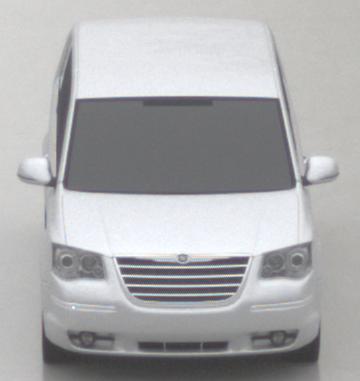
Make: Chrysler
Model: Grand Voyager 3.8
Detailed model: Grand Voyager
Model produced from: 2008/03
Model produced until: 2010/12
Doors: 5
Color: white
Road condition: wet road
Daytime: midday
Contrast: low contrast